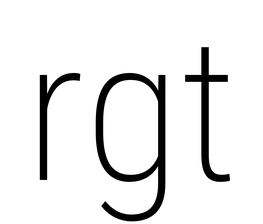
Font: Roboto_Condensed_ExtraLight